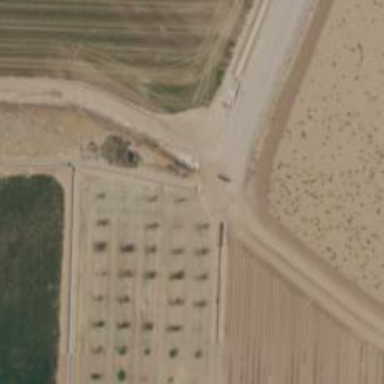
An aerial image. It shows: Irrigation culvert tunnel for service purposes.